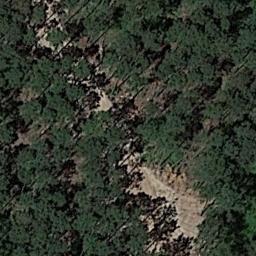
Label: forest